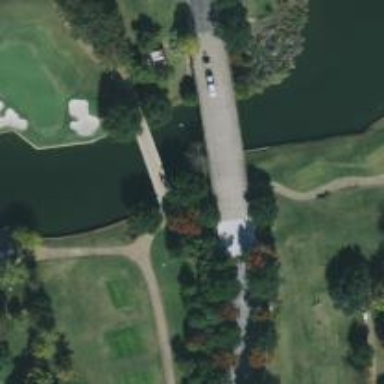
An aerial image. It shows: Service road designated as golf cart path.